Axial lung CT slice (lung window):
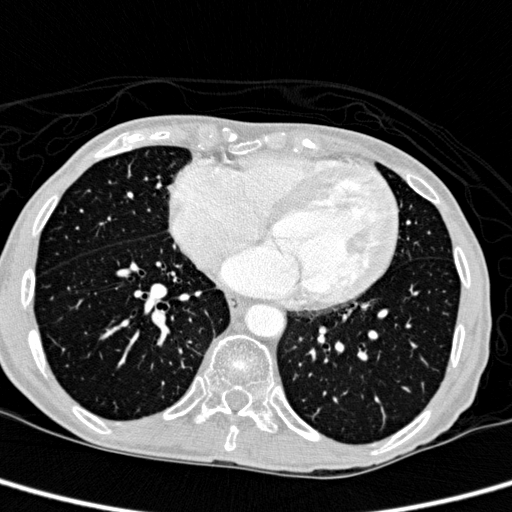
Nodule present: no